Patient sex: M
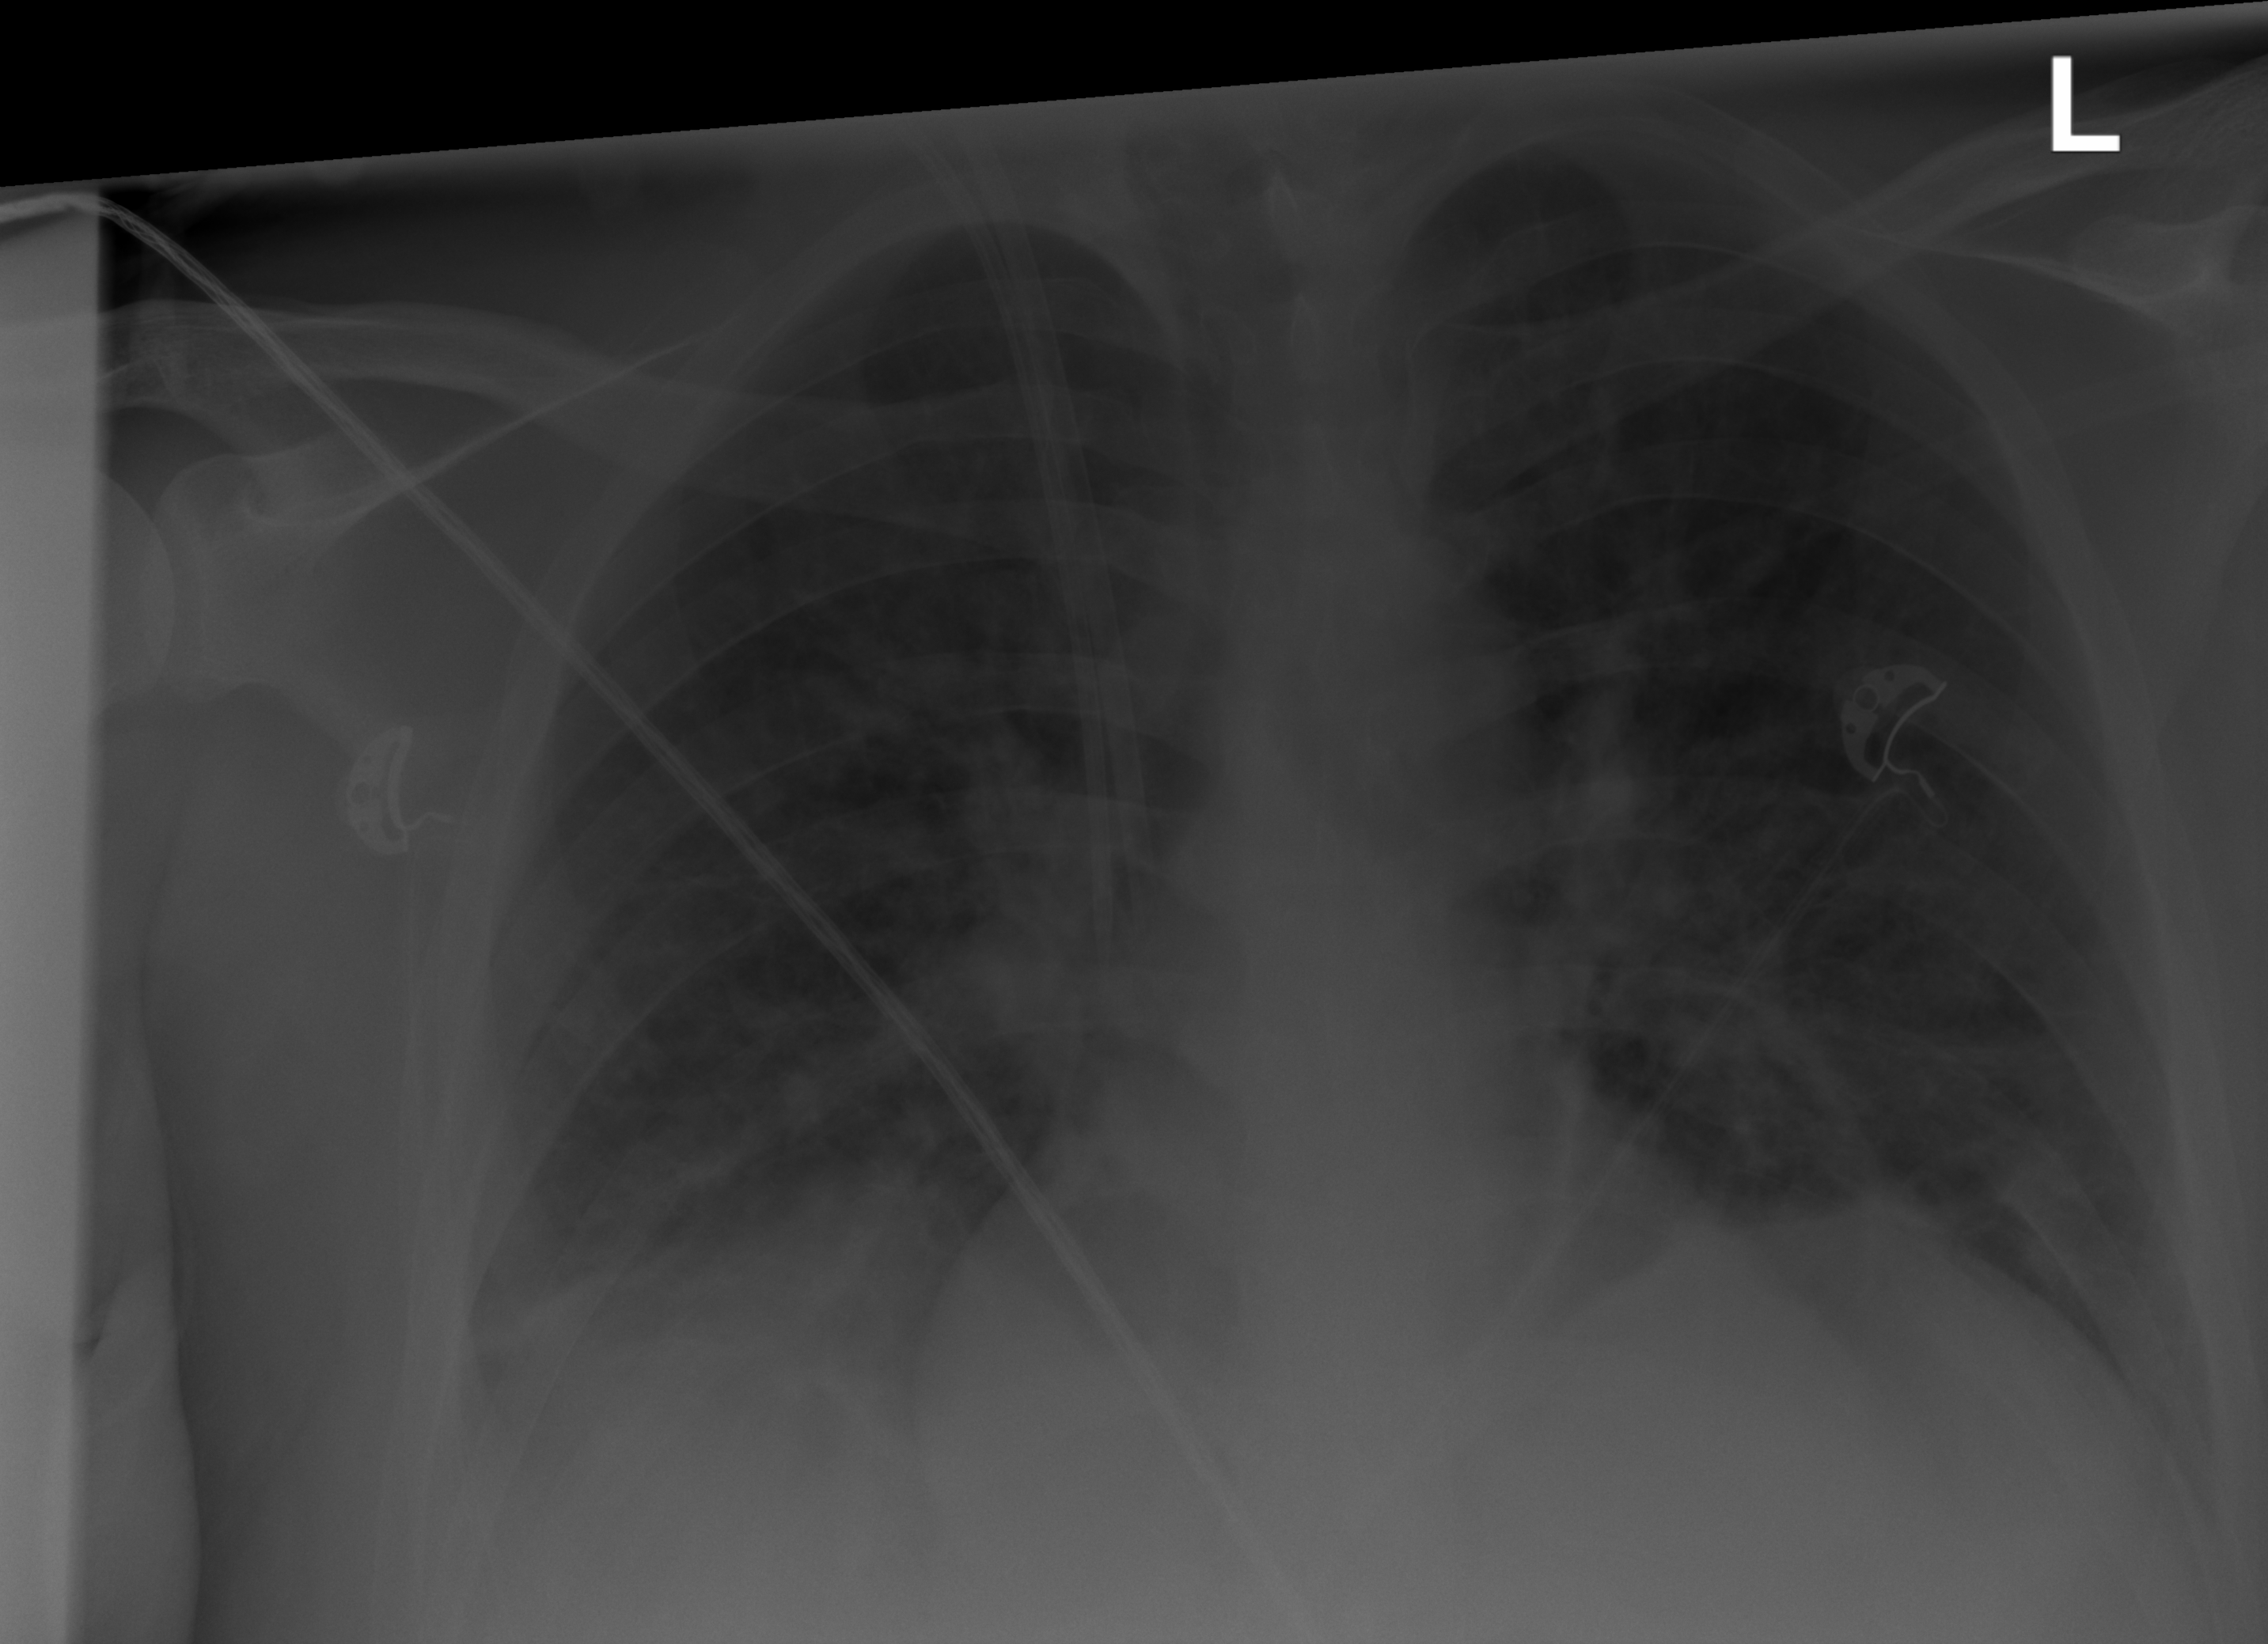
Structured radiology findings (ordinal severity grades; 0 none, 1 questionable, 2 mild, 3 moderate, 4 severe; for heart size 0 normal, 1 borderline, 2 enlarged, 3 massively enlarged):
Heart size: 2
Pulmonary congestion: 2
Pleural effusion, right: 2
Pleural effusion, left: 2
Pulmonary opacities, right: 2
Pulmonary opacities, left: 2
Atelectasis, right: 2
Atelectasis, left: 2